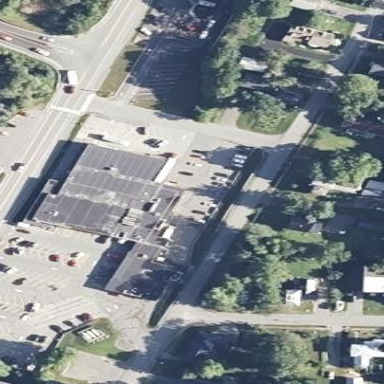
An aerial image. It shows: Retail building.